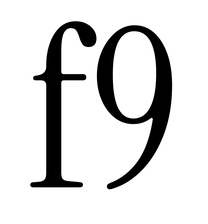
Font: InstrumentSerif-Regular